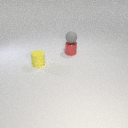
small yellow rubber cylinder in front of small red metal cylinder